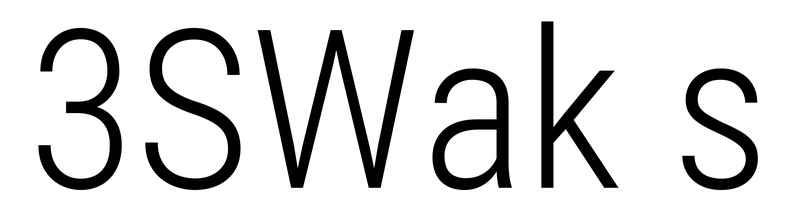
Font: Roboto_Condensed_Light